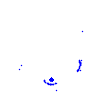
Particle: pion